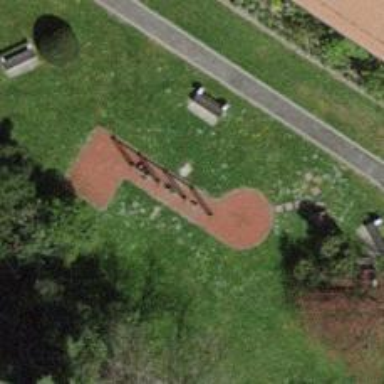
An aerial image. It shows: Playground area for leisure activities on the land.